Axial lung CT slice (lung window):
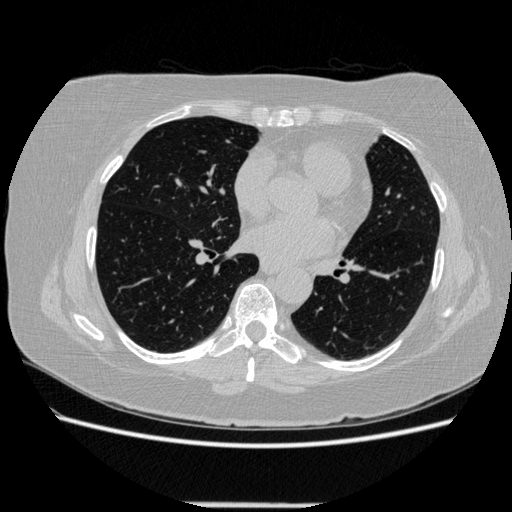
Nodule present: no